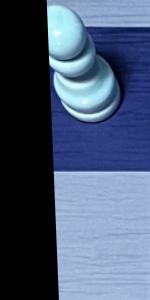
Label: Empty